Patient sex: M
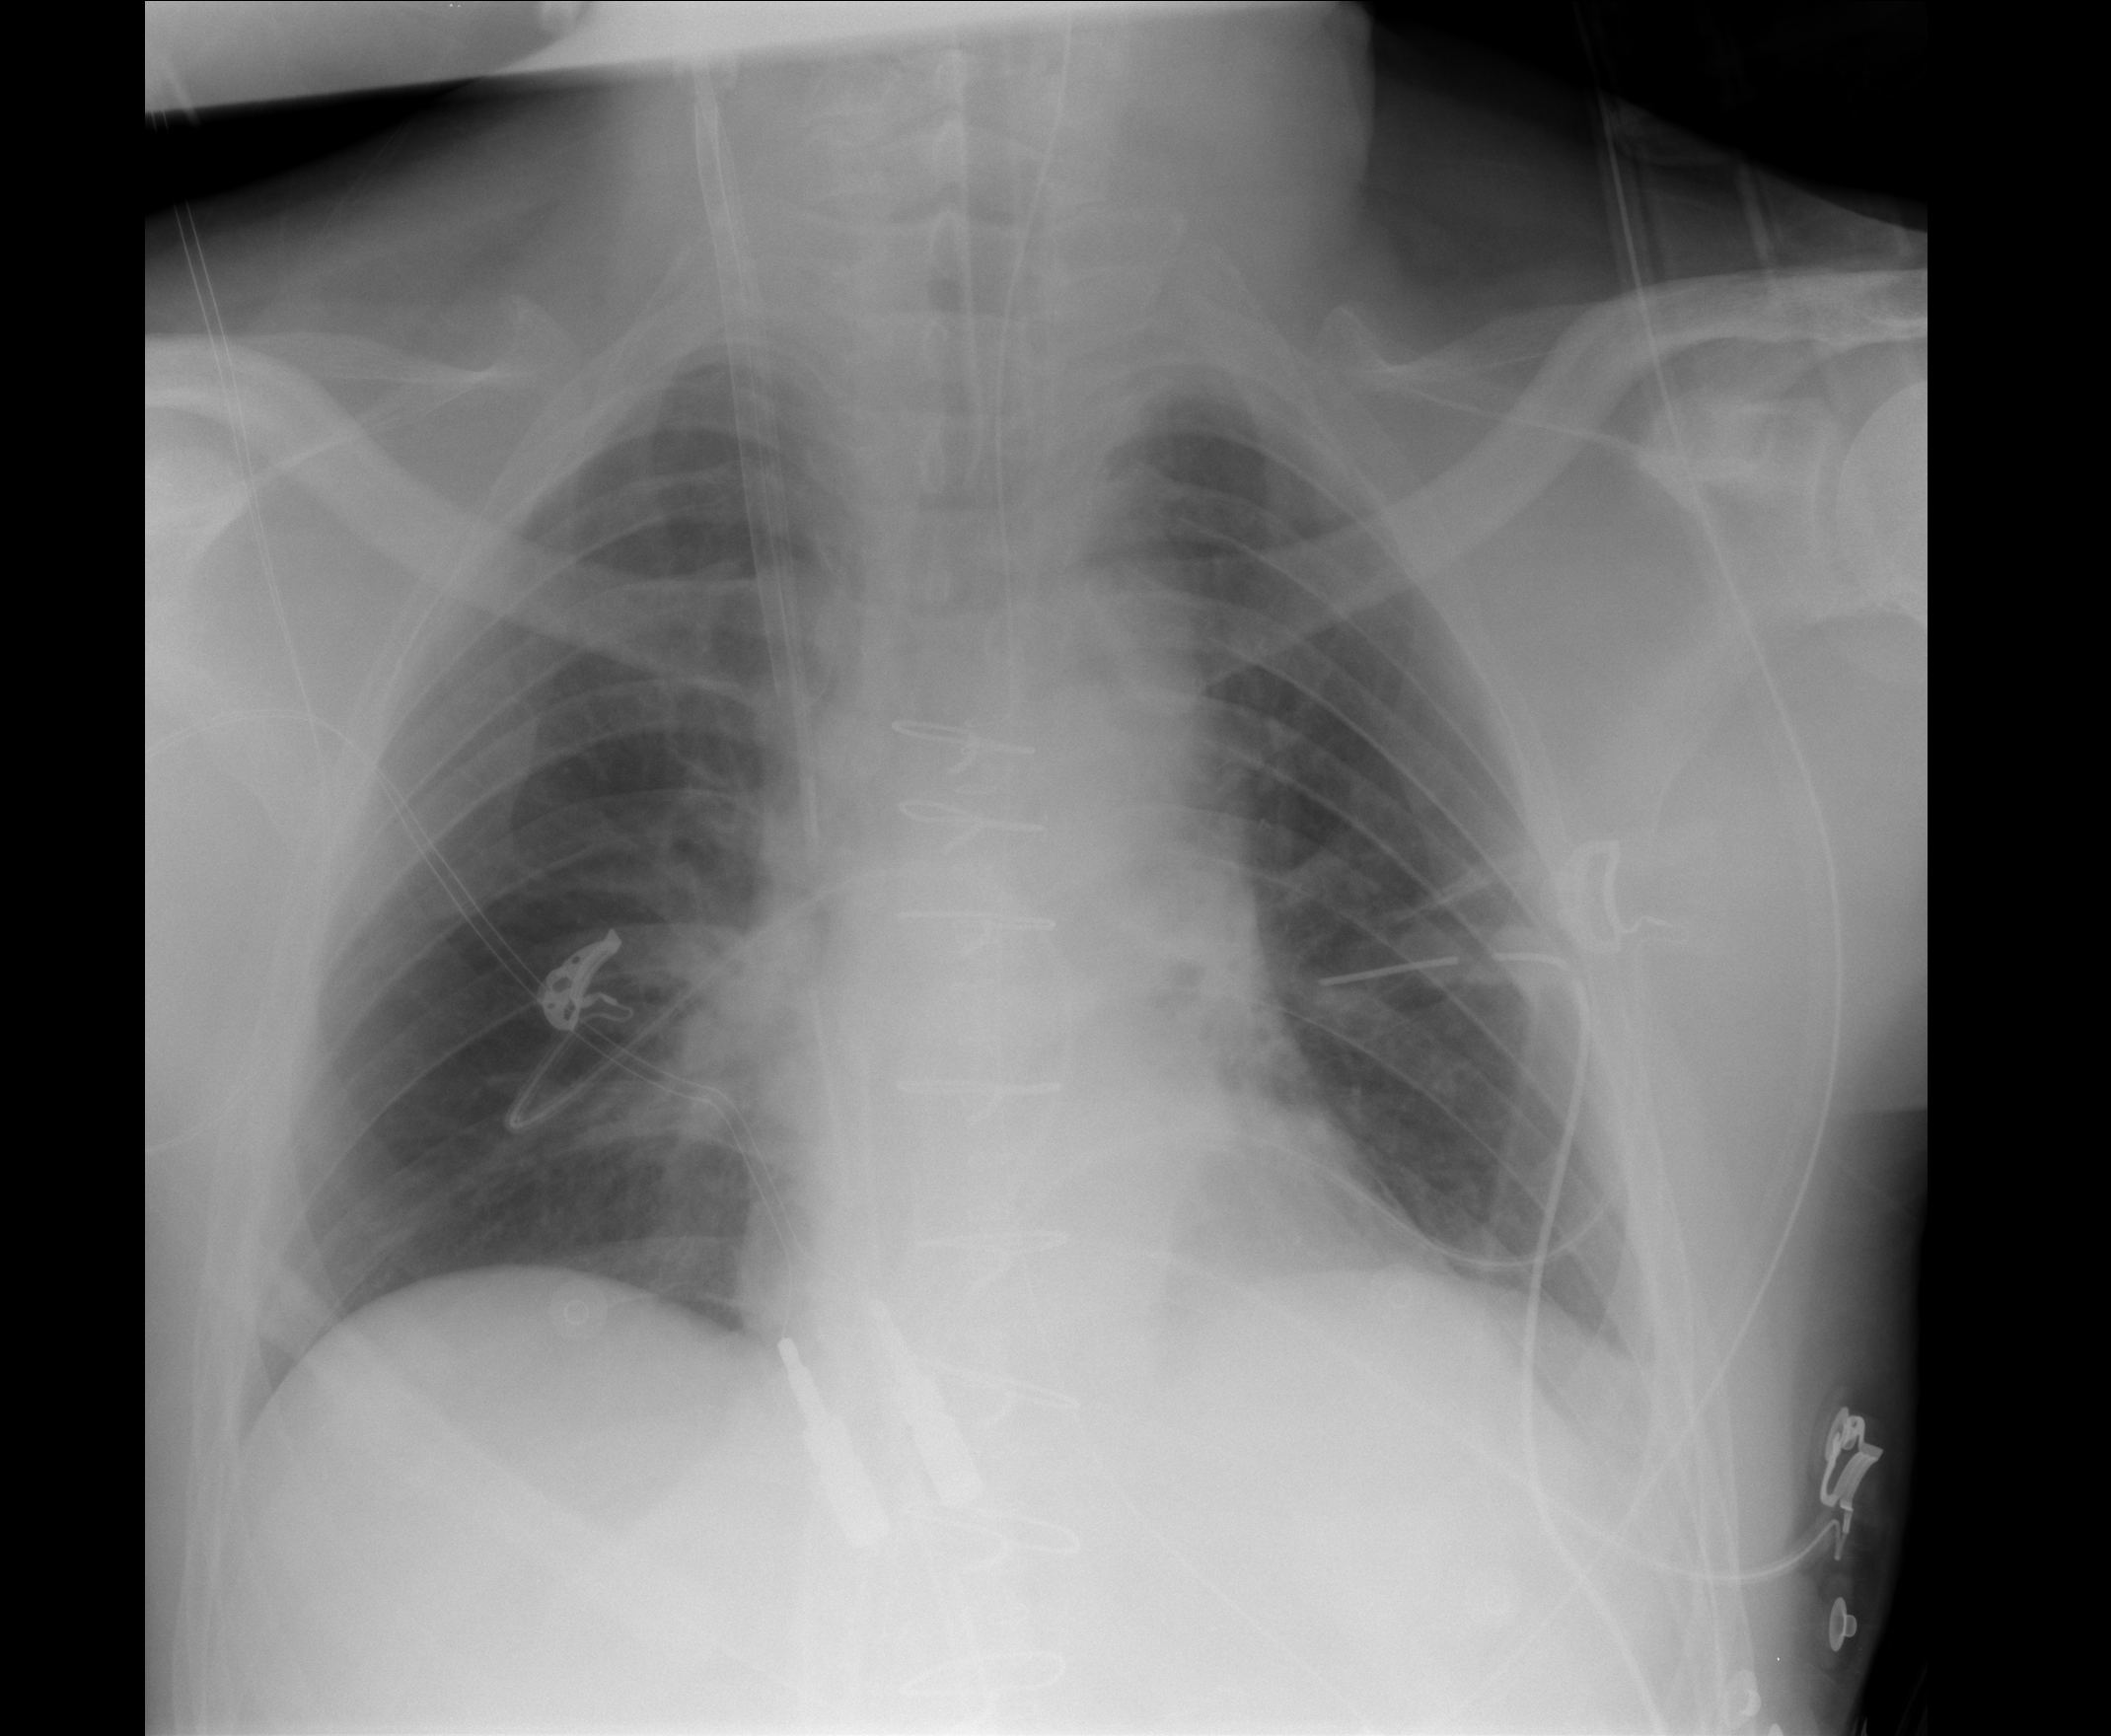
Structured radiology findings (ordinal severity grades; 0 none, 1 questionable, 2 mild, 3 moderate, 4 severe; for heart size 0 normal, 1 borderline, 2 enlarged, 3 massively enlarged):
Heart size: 0
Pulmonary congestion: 0
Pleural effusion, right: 0
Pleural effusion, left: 1
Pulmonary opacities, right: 0
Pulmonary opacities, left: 0
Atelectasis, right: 0
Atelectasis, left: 1